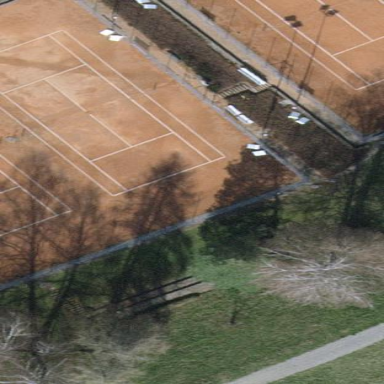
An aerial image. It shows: Tennis court on pitch.